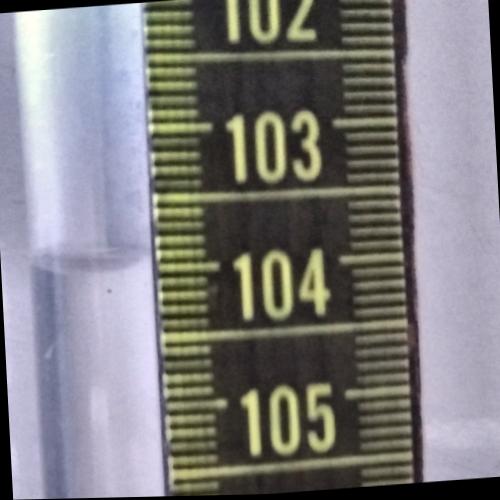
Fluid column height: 103.9 cm